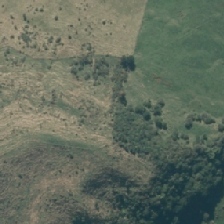
Land cover: deciduous_hardwood